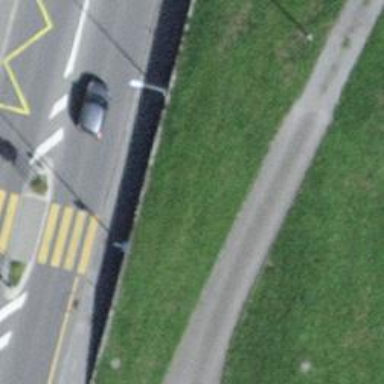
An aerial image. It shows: Bus stop with platform for public transport.